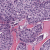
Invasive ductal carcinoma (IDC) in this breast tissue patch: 0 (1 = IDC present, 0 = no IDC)